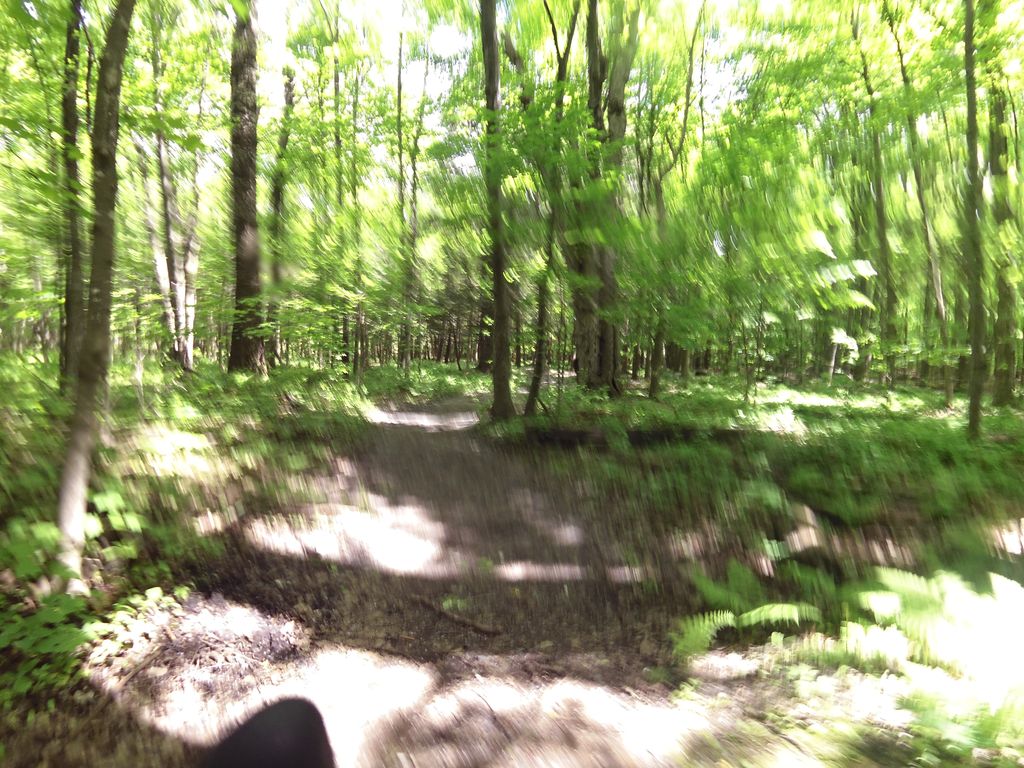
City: ottawa-gatineau